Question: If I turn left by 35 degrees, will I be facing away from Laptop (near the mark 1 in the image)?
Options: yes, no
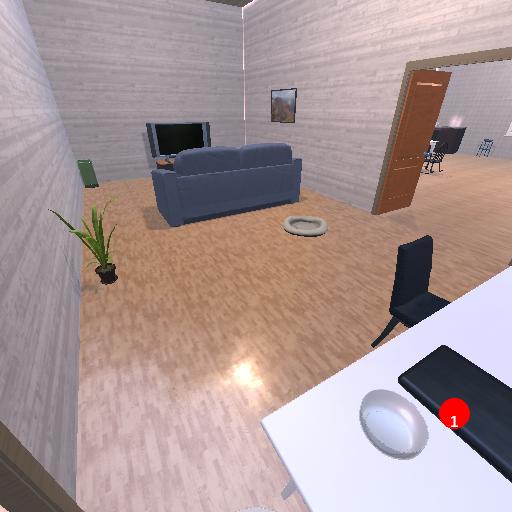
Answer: yes